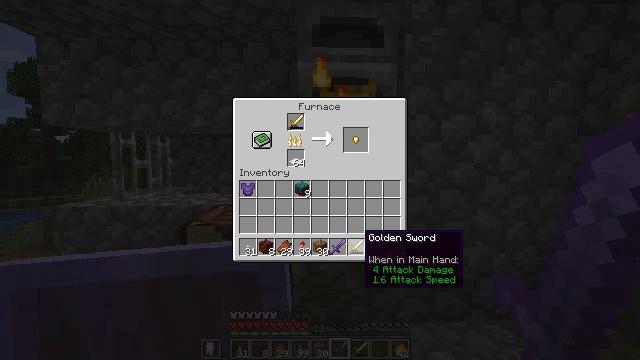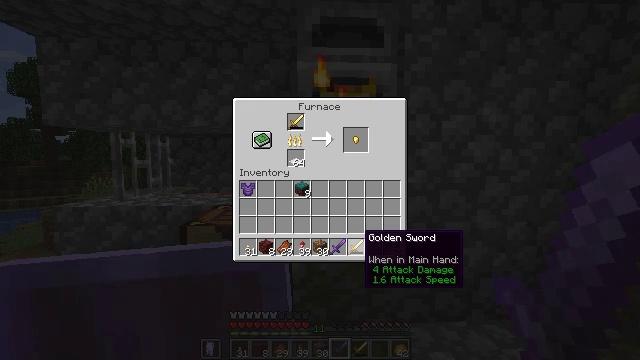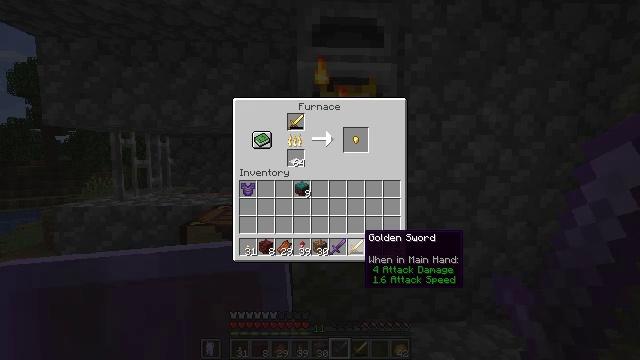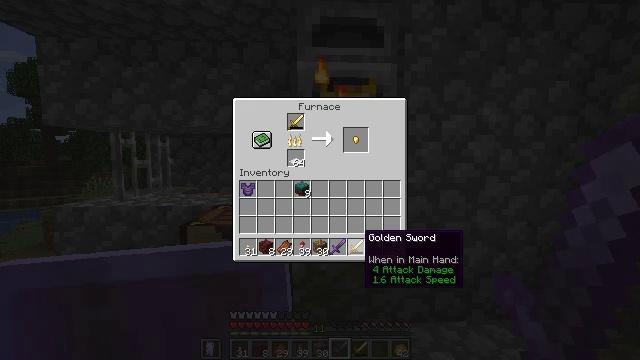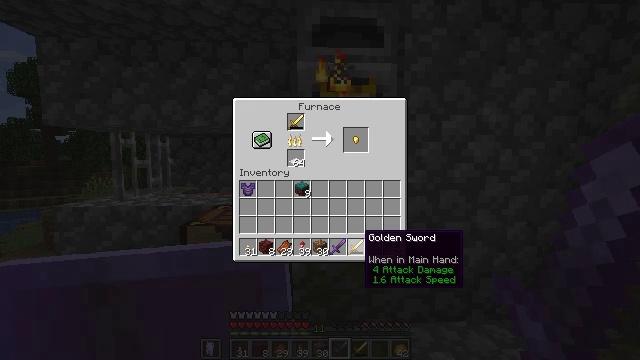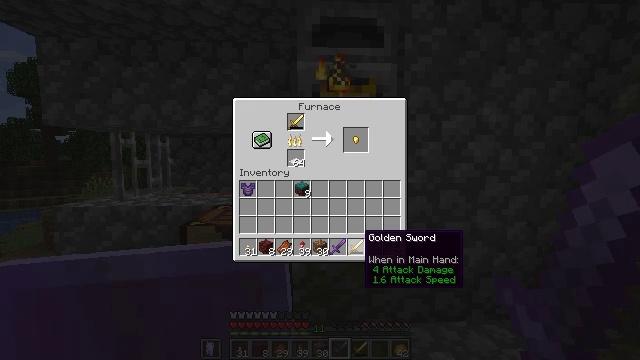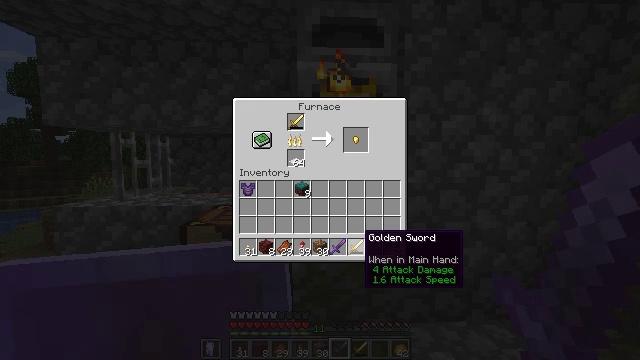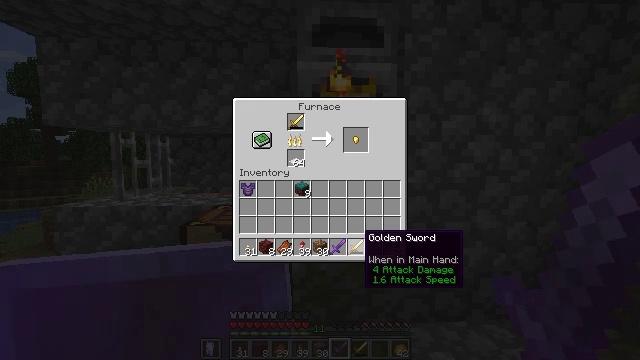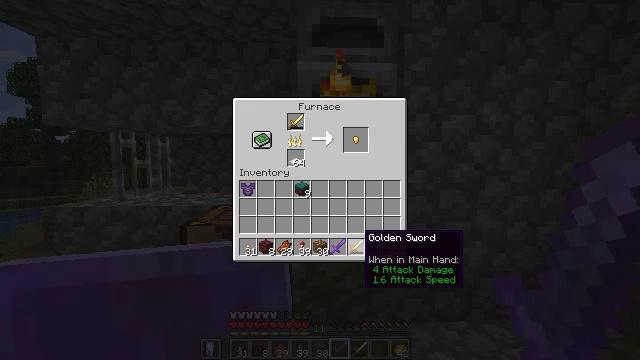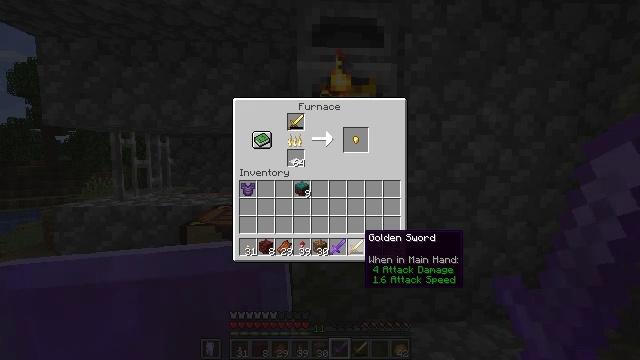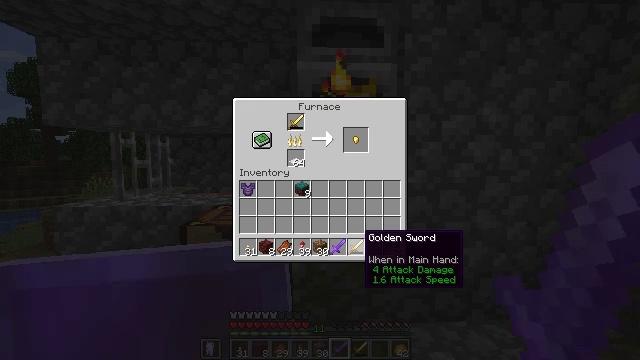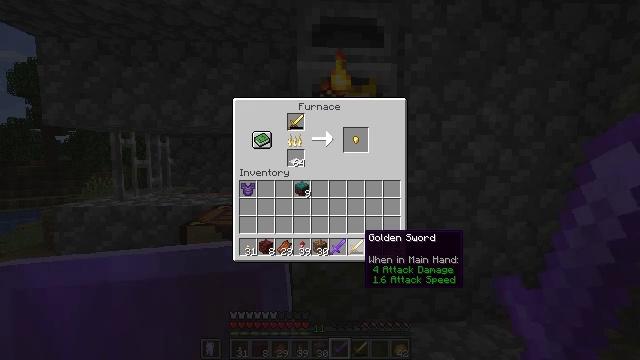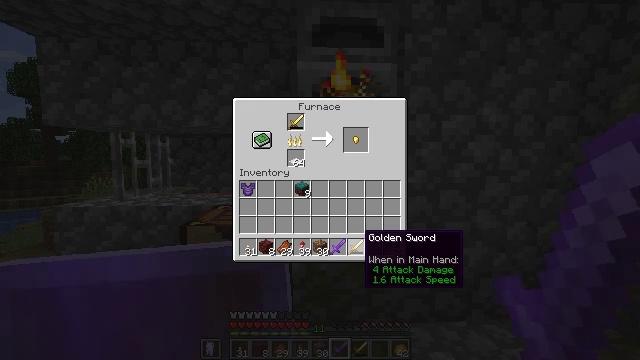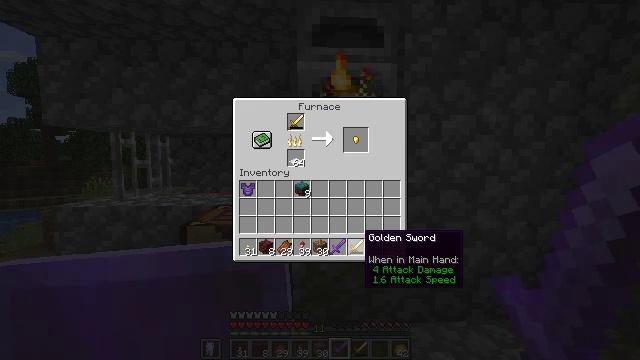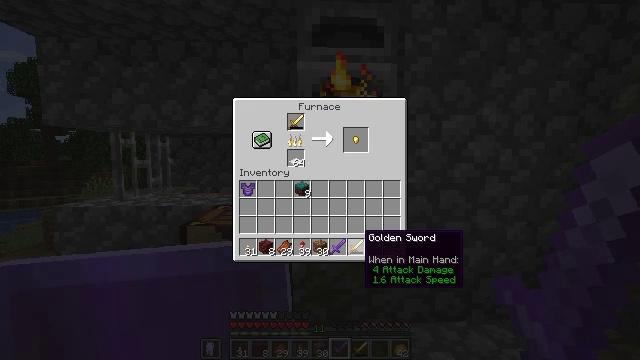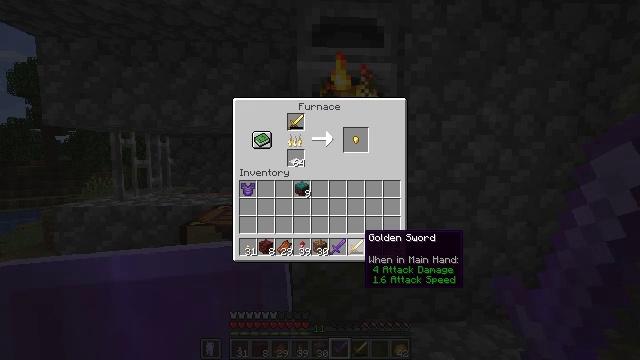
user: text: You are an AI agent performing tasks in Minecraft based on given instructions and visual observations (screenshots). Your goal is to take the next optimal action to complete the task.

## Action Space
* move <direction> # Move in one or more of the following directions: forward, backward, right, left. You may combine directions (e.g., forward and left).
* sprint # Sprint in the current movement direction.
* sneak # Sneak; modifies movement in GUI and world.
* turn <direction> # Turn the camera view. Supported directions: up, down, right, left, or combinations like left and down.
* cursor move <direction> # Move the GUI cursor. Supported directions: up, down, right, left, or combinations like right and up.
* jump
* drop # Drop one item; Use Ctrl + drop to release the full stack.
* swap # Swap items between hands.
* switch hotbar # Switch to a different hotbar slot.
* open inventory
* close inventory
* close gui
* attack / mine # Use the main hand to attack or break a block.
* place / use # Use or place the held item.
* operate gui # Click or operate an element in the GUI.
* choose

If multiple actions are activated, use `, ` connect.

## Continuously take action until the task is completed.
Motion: motion action
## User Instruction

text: Craft gold nugget.
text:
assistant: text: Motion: no_op
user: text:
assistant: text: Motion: no_op
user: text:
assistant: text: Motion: no_op
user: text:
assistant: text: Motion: no_op
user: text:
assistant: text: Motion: no_op
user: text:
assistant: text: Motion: sneak
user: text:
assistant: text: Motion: sneak
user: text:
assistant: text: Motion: sneak
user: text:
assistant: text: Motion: sneak
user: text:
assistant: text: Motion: sneak
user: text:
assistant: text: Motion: sneak
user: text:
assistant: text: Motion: sneak
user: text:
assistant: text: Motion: sneak
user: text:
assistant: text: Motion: sneak
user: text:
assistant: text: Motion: sneak
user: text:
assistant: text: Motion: sneak
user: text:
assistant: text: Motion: sneak
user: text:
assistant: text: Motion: sneak
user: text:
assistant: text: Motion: sneak
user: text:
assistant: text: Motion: sneak
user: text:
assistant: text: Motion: sneak
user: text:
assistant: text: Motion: sneak
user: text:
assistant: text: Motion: sneak
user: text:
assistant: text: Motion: sneak
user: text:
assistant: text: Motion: sneak
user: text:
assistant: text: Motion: sneak
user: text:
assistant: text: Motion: sneak
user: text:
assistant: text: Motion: sneak
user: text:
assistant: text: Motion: sneak
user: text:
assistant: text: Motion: sneak